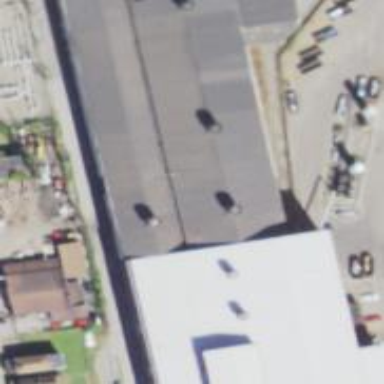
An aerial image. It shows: Industrial building.